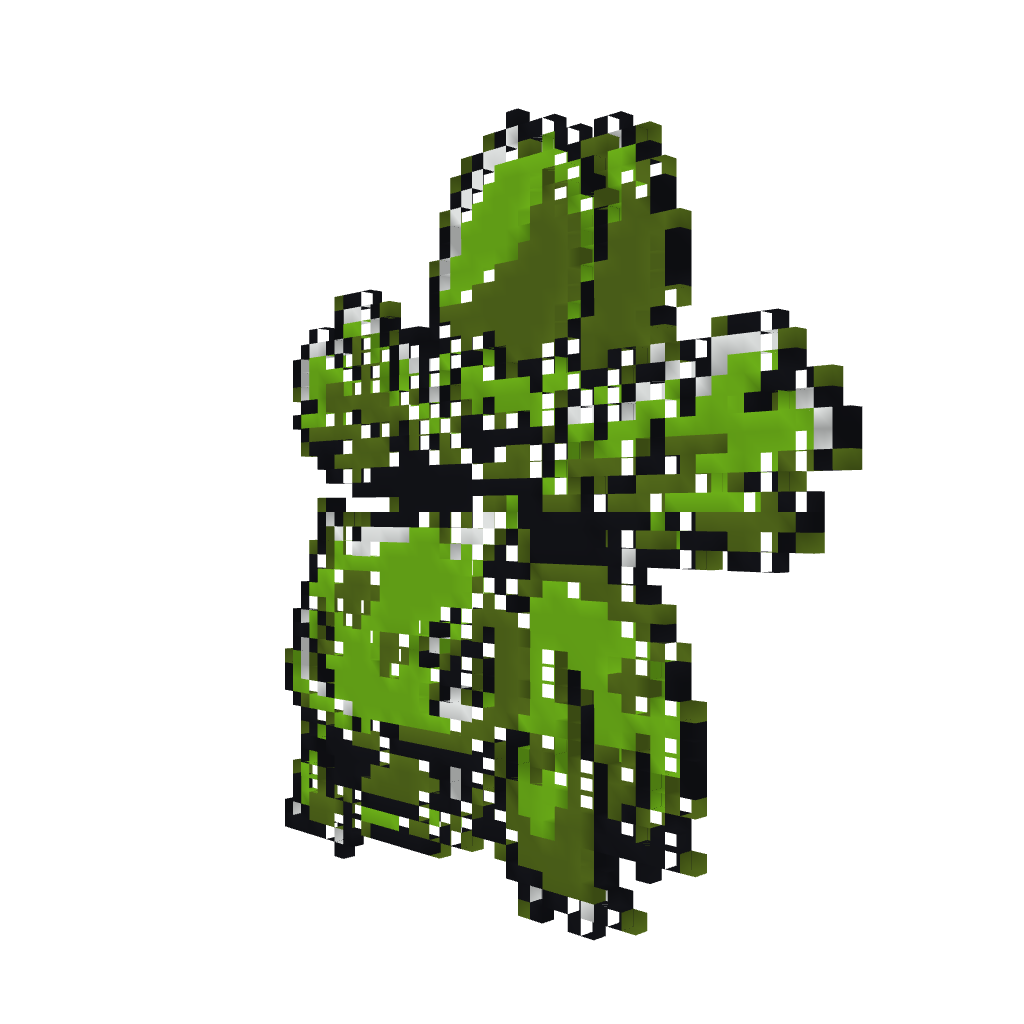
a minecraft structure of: ivysaur sprite